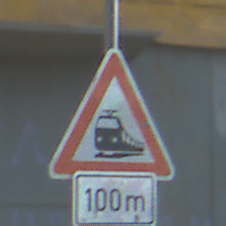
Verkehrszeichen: Bahnuebergang
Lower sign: Entfernungsangaben1
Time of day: MorningAfternoon
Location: Outdoor (Suburban)
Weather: Clear
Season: NotSpecified
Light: Natural